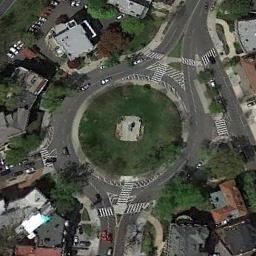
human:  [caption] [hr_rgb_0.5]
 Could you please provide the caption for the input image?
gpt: The roundabout is on the grass next to trees and buildings .

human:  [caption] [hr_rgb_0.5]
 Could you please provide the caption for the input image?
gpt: There are many buildings of different shapes and sizes around the roundabout .

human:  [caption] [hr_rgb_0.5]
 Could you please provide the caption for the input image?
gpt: The roundabout with some exits and entrances is in the residential area and a lawn is in the middle of the roundabout .

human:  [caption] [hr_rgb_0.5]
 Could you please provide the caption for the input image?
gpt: There are several vehicles driving on the road at the roundabout, There are some buildings and some trees and some lawns around the roundabout, And many cars are parked in the open space beside the roundabout .

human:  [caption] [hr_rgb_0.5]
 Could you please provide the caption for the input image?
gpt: There are some buildings and green trees beside the roundabout .